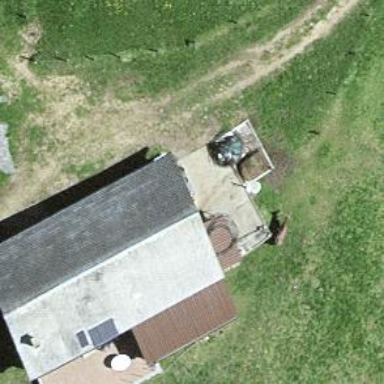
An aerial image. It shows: Farmyard in rural farm setting.